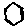
Label: hexagon